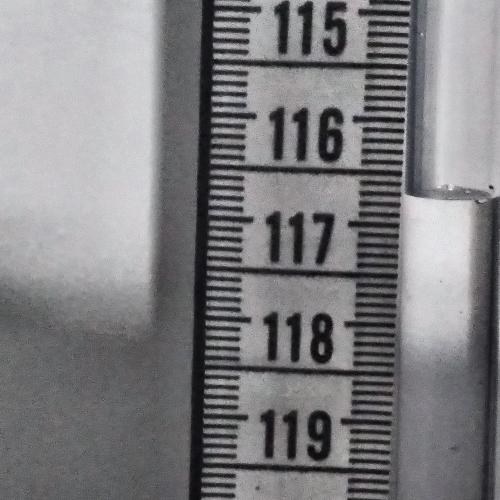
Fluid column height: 116.7 cm